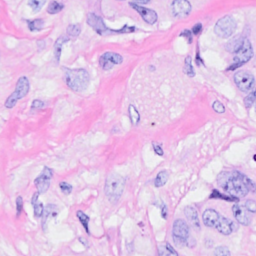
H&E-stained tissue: Breast